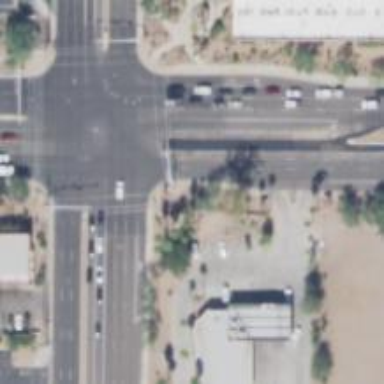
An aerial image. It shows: Solid stop line on the road marking.